Field crop: tomato
Growth stage: 1
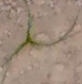
Species: cyperus